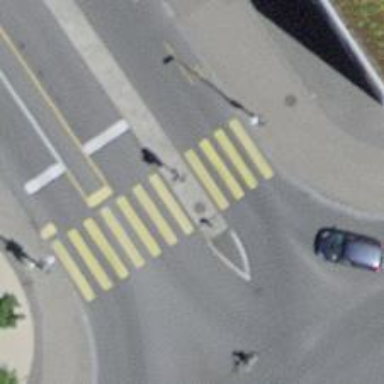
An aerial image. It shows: Road crossing with traffic signals and island.